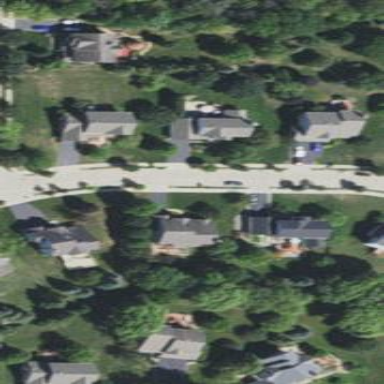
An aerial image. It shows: Residential area zoned for single-family homes.